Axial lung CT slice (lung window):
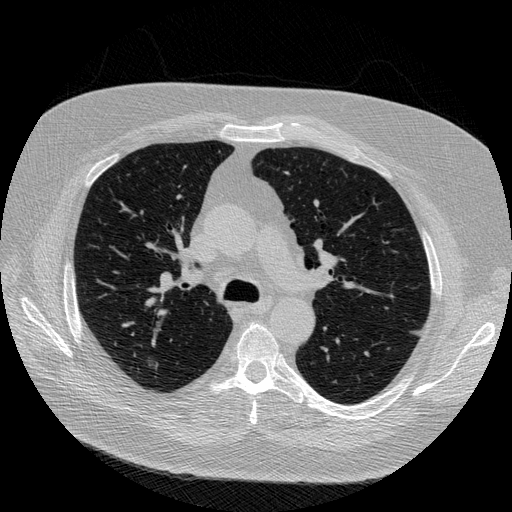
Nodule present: yes
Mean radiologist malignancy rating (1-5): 3